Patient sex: M
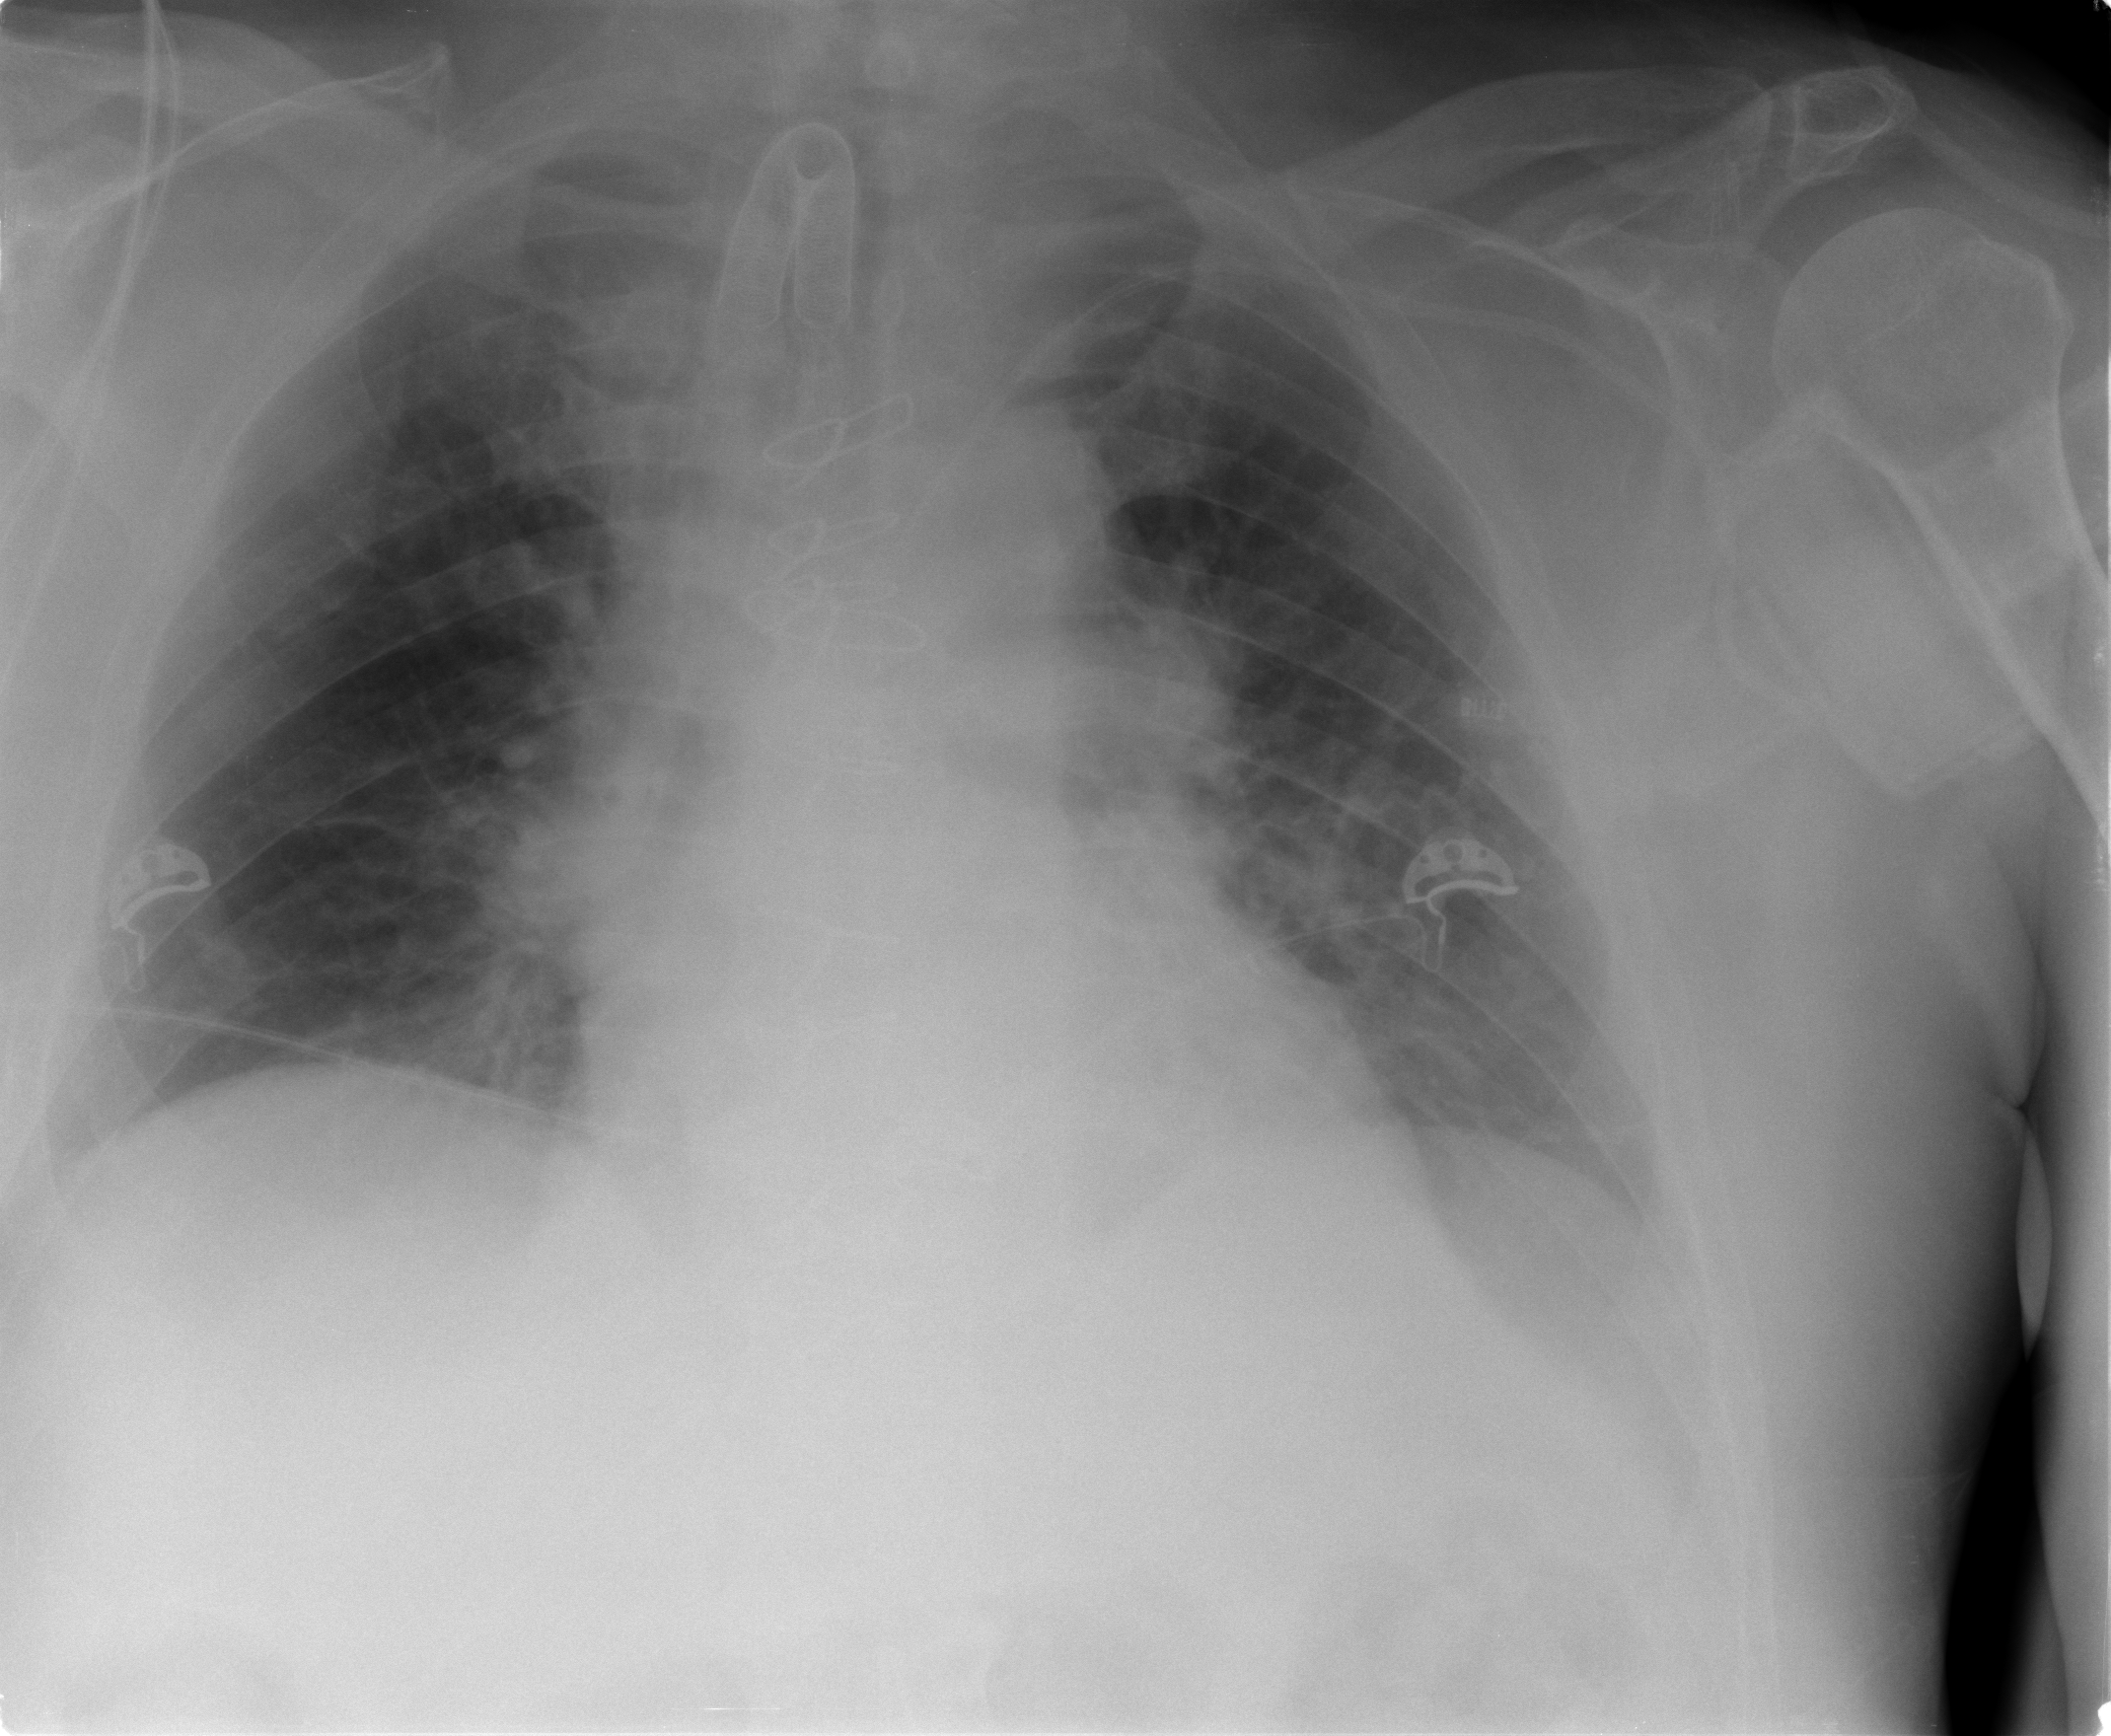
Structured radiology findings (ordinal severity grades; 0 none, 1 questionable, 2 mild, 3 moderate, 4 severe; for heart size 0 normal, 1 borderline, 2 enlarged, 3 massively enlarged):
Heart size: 2
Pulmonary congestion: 2
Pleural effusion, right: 0
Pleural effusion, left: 0
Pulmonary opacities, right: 0
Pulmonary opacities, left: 0
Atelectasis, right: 0
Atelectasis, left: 0